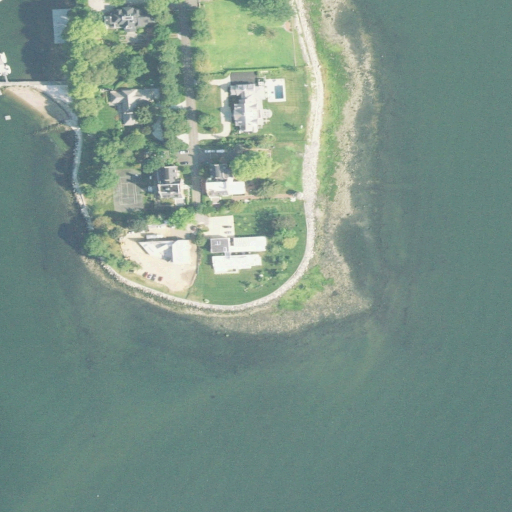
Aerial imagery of cape in Connecticut named Long Neck Point containing open water, herbaceous wetlands, medium intensity development, low intensity development, high intensity development, barren land, mixed forest, pasture, evergreen forest, and open development